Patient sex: M
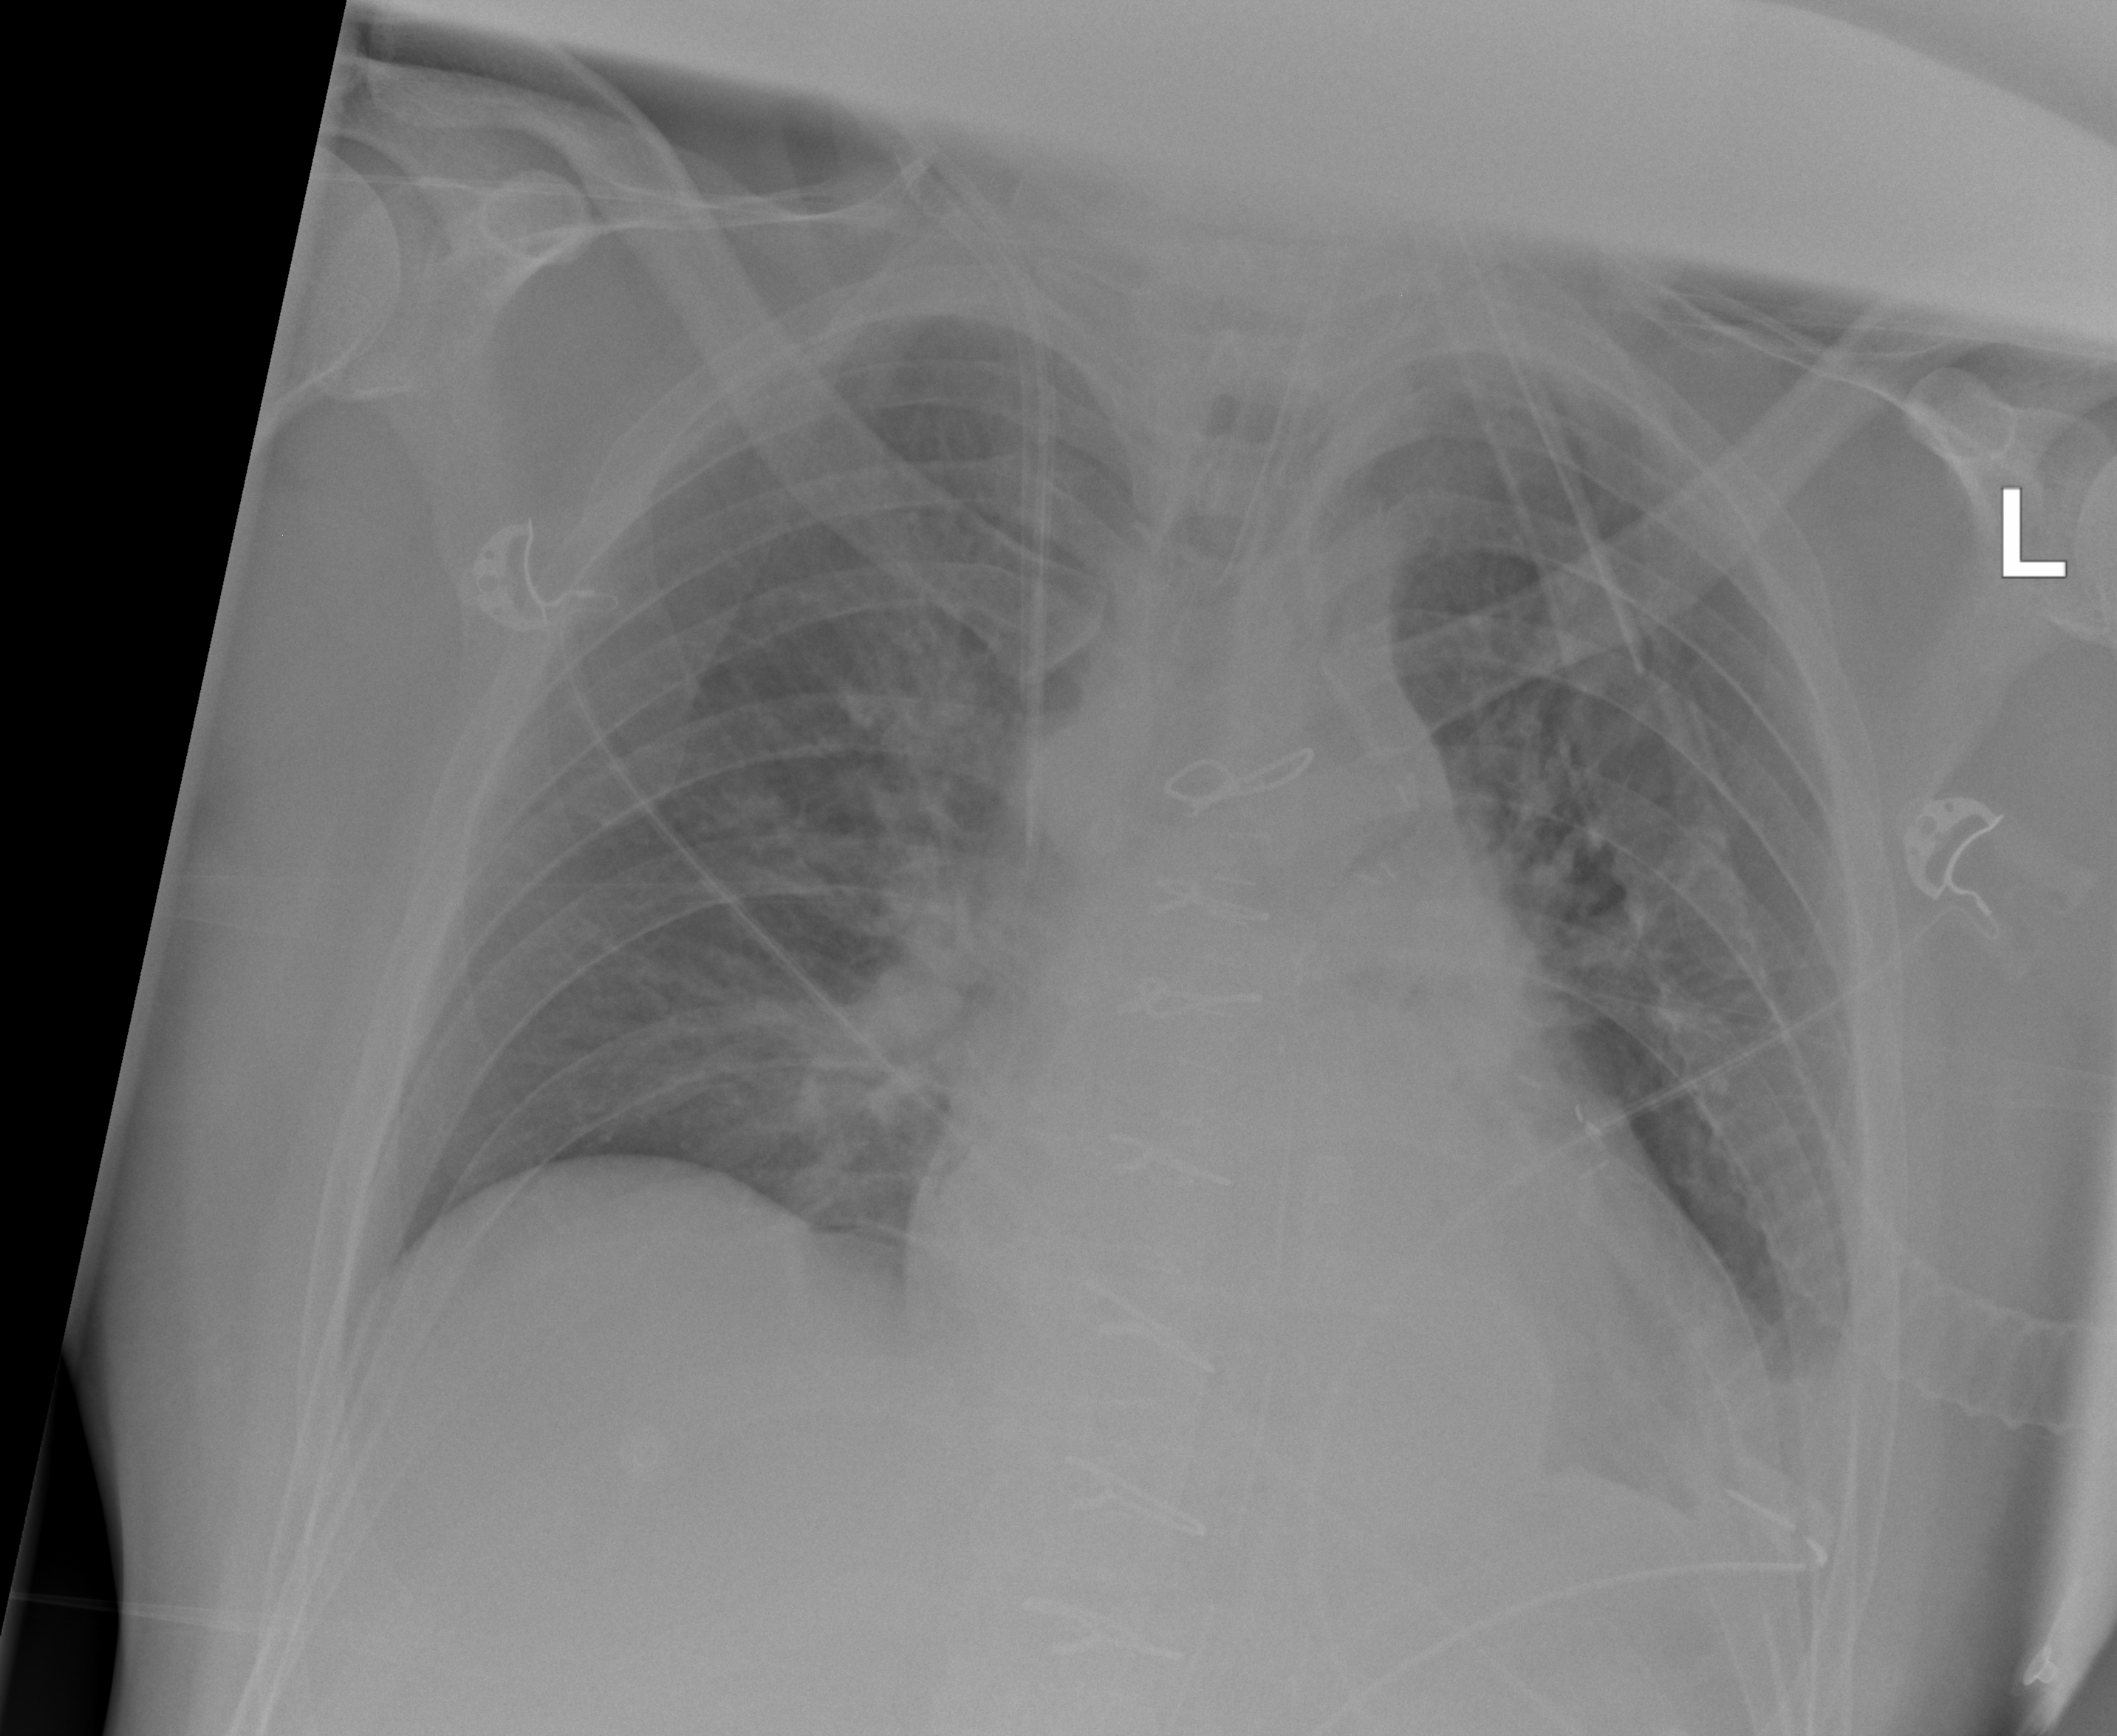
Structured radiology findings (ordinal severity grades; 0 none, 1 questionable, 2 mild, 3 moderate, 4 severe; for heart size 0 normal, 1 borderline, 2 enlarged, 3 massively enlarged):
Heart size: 1
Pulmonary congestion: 0
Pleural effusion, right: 0
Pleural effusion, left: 2
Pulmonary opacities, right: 0
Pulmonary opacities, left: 0
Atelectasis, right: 0
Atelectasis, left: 0